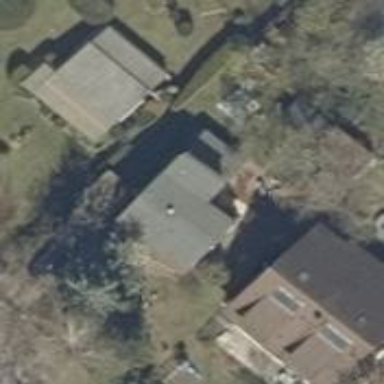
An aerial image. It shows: Detached building with gabled roof.